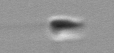
Label: flagellate_morphotype3